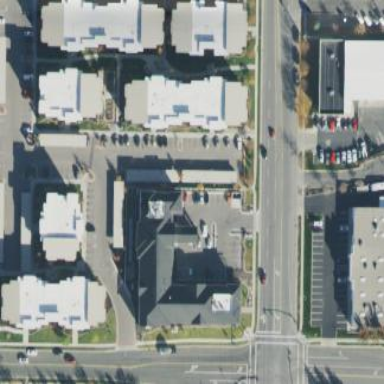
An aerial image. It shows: Nursing home building.